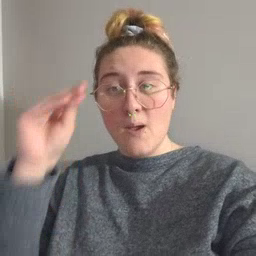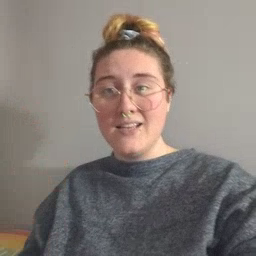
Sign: boy